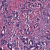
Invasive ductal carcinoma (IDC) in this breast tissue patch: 1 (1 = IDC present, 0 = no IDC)